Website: macys
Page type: cart
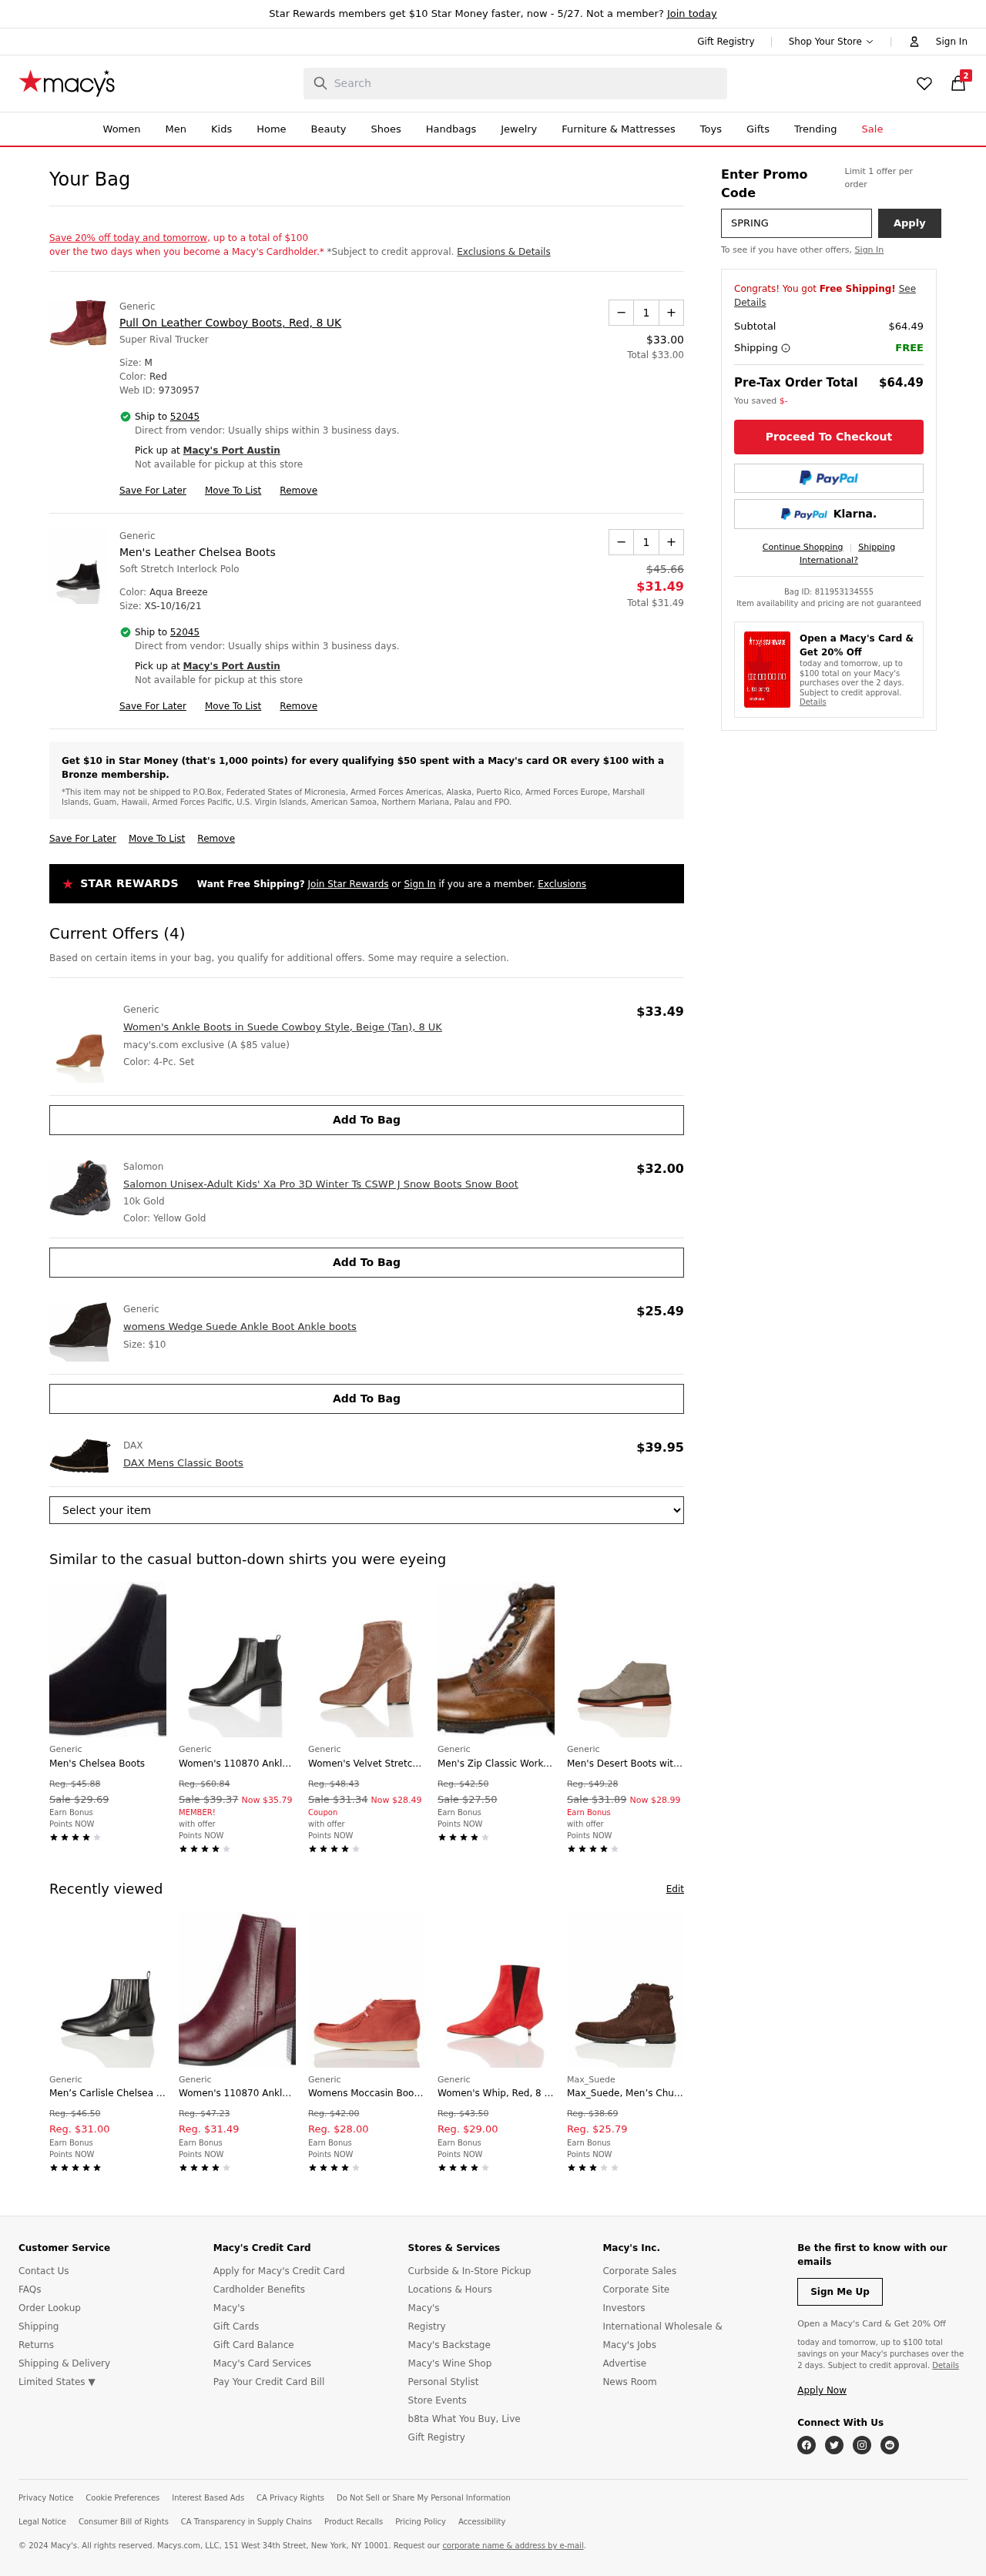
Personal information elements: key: PII_CITY
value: Port Austin
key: PII_POSTCODE
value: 52045
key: PII_PROMO_CODE
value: SPRING63
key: PII_POSTCODE_FULL
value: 52045
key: PII_POSTCODE_NUMERIC
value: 52045
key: PII_CITY2
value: Port Austin
Product elements: key: PRODUCT1_BRAND
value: Generic
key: PRODUCT1_NAME
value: Pull On Leather Cowboy Boots, Red, 8 UK
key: PRODUCT1_PRICE
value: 33
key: PRODUCT1_QUANTITY
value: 1
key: PRODUCT2_BRAND
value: Generic
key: PRODUCT2_NAME
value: Men's Leather Chelsea Boots
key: PRODUCT2_PRICE
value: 31.49
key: PRODUCT2_QUANTITY
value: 1
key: PRODUCT3_BRAND
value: Generic
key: PRODUCT3_NAME
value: Women's Ankle Boots in Suede Cowboy Style, Beige (Tan), 8 UK
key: PRODUCT3_PRICE
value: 33.49
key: PRODUCT4_BRAND
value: Salomon
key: PRODUCT4_NAME
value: Salomon Unisex-Adult Kids' Xa Pro 3D Winter Ts CSWP J Snow Boots Snow Boot
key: PRODUCT4_PRICE
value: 32
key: PRODUCT5_BRAND
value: Generic
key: PRODUCT5_NAME
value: womens Wedge Suede Ankle Boot Ankle boots
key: PRODUCT5_PRICE
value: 25.49
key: PRODUCT6_BRAND
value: DAX
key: PRODUCT6_NAME
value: DAX Mens Classic Boots
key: PRODUCT6_PRICE
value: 39.95
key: PRODUCT1_TOTAL
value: Total $33.00
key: PRODUCT2_ORIGINAL_PRICE
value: $45.66
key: PRODUCT2_TOTAL
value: Total $31.49
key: PRODUCT7_BRAND
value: Generic
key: PRODUCT7_NAME
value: Men's Chelsea Boots
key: PRODUCT7_ORIGINAL_PRICE
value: Reg. $45.88
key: PRODUCT7_SALE_PRICE
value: Sale $29.69
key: PRODUCT8_BRAND
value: Generic
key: PRODUCT8_NAME
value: Women's 110870 Ankle Boots, Black, 8
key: PRODUCT8_ORIGINAL_PRICE
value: Reg. $60.84
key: PRODUCT8_SALE_PRICE
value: Sale $39.37
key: PRODUCT8_PRICE
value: Now $35.79
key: PRODUCT9_BRAND
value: Generic
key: PRODUCT9_NAME
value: Women's Velvet Stretch Ankle Boots Pink 4 UK (37 EU),119750
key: PRODUCT9_ORIGINAL_PRICE
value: Reg. $48.43
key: PRODUCT9_SALE_PRICE
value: Sale $31.34
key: PRODUCT9_PRICE
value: Now $28.49
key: PRODUCT10_BRAND
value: Generic
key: PRODUCT10_NAME
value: Men's Zip Classic Worker Boots Ankle
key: PRODUCT10_ORIGINAL_PRICE
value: Reg. $42.50
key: PRODUCT10_SALE_PRICE
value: Sale $27.50
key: PRODUCT11_BRAND
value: Generic
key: PRODUCT11_NAME
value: Men's Desert Boots with Brushed Leather and Lace-Ups
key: PRODUCT11_ORIGINAL_PRICE
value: Reg. $49.28
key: PRODUCT11_SALE_PRICE
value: Sale $31.89
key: PRODUCT11_PRICE
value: Now $28.99
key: PRODUCT12_BRAND
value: Generic
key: PRODUCT12_NAME
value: Men’s Carlisle Chelsea Boots
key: PRODUCT12_ORIGINAL_PRICE
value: Reg. $46.50
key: PRODUCT12_PRICE
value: Reg. $31.00
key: PRODUCT13_BRAND
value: Generic
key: PRODUCT13_NAME
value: Women's 110870 Ankle Boots, Rot Burgendy, 3/3.5 UK
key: PRODUCT13_ORIGINAL_PRICE
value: Reg. $47.23
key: PRODUCT13_PRICE
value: Reg. $31.49
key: PRODUCT14_BRAND
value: Generic
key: PRODUCT14_NAME
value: Womens Moccasin Boot Moccasin Boot
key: PRODUCT14_ORIGINAL_PRICE
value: Reg. $42.00
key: PRODUCT14_PRICE
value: Reg. $28.00
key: PRODUCT15_BRAND
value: Generic
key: PRODUCT15_NAME
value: Women's Whip, Red, 8 UK
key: PRODUCT15_ORIGINAL_PRICE
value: Reg. $43.50
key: PRODUCT15_PRICE
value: Reg. $29.00
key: PRODUCT16_BRAND
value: Max_Suede
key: PRODUCT16_NAME
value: Max_Suede, Men’s Chukka Boots
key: PRODUCT16_ORIGINAL_PRICE
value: Reg. $38.69
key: PRODUCT16_PRICE
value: Reg. $25.79
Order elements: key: ORDER_NUM_ITEMS
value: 2
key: ORDER_SUBTOTAL
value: $64.49
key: ORDER_SUBTOTAL2
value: $64.49
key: ORDER_ID
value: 811953134555
Search elements: key: HEADER_SEARCH
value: Search